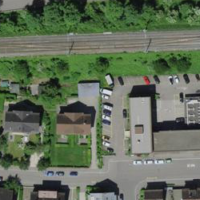
EUNIS habitat code: 57
Species observed at this site:
Erinaceus europaeus
Turdus merula